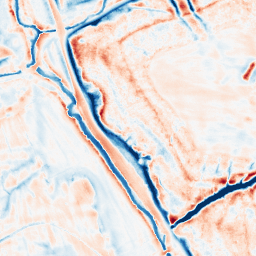
Category: edge_preserving
Decomposition family: bilateral
Decomposition parameters: d: 21
sigma_color: 75
sigma_space: 25
Upsampling method: bicubic
Upsampling parameters: scale: 2
Upsampling scale: 2